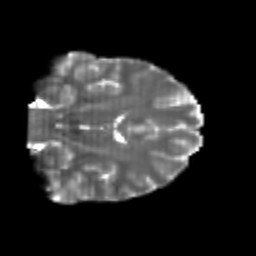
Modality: T2w
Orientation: coronal
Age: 25
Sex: female
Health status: healthy
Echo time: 0.074 s